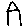
Label: house